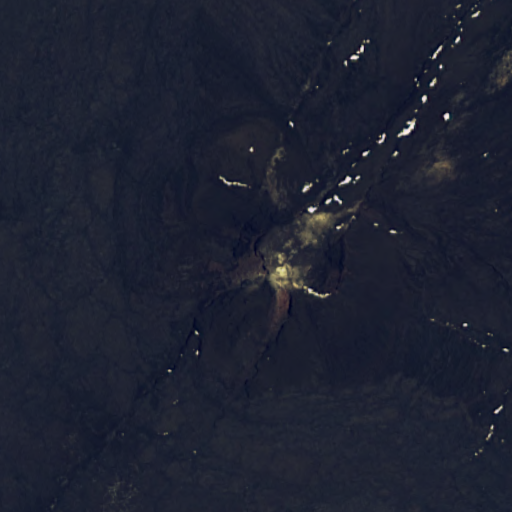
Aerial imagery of mountain in Hawaii named 1940 Cone containing only unknown